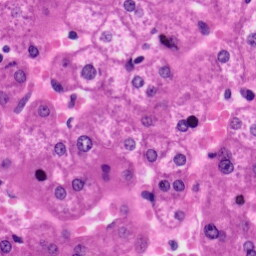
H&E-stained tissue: Liver